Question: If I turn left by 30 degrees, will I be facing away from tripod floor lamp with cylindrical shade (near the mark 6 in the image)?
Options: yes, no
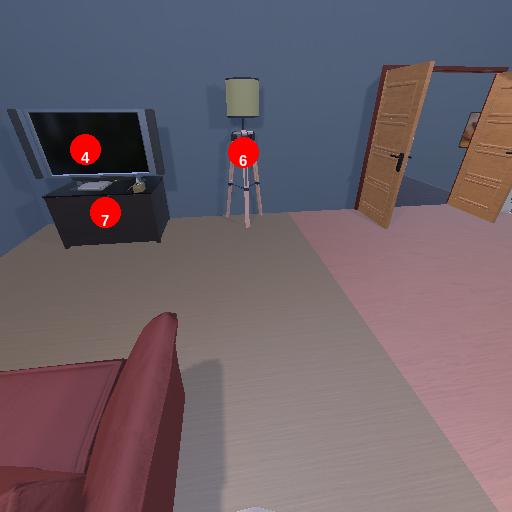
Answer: yes